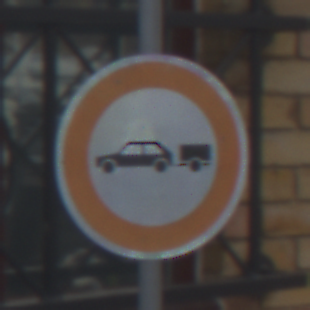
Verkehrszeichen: VerbotPersonenkraftwagenMitAnhaenger
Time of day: MorningAfternoon
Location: Outdoor (Urban)
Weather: Overcast
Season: NotSpecified
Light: Natural